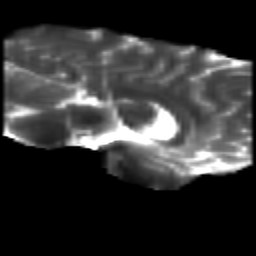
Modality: T2w
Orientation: sagittal
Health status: healthy
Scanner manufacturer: siemens
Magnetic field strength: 3 T
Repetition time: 10 s
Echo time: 0.092 s